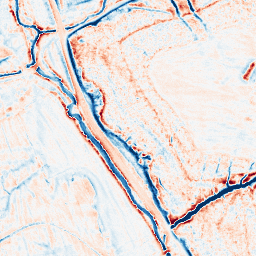
Category: edge_preserving
Decomposition family: anisotropic_diffusion
Decomposition parameters: iterations: 20
kappa: 50
gamma: 0.2
Upsampling method: bicubic_16x
Upsampling parameters: scale: 16
Upsampling scale: 16